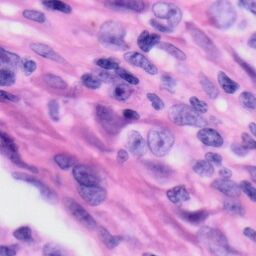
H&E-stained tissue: Skin